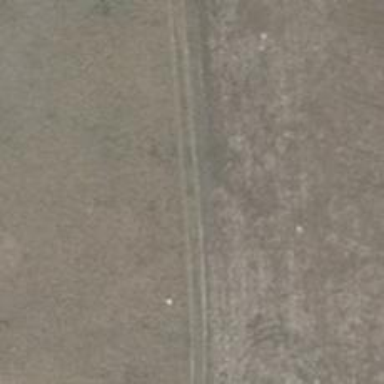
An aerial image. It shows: Ground track with tracktype of grade4.